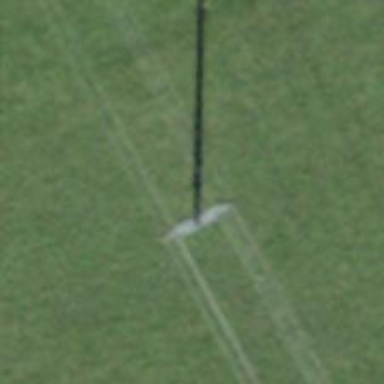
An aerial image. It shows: Concrete power pole.